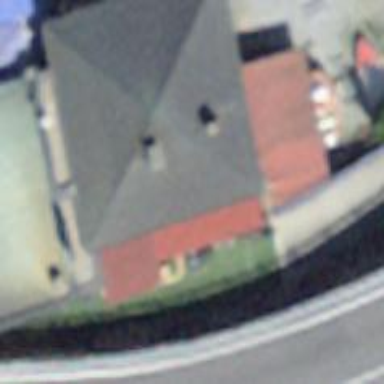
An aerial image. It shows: Restaurant.